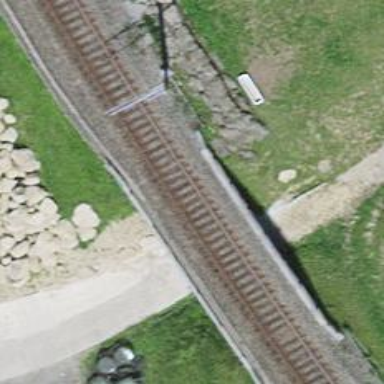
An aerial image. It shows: Railway bridge with electrified contact lines.